Question: I have a database in Access. The database has 4 tables:
[DEPARTMENT].
I need to display a list of departments whose teachers teach DBMS department students.
The question is: how to do it? I think it should be a query to join multiple times on the same table ... but I don't understand which table to join ...
I'm a noob.
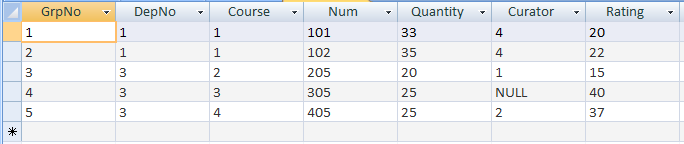
Answer: First, you need to add 'DepNo' value which , so the concatenation logically works
'INNER JOIN' displays everything you want about;
'''
SELECT DEPARTMENT.DepNo, TEACHER.TechNo, TEACHER.name, DEPARTMENT.name, TEACHER.post
FROM DEPARTMENT
INNER JOIN TEACHER ON DEPARTMENT.DepNo=TEACHER.DepNo
ORDER BY TEACHER.name;
'''
'INNER JOIN':

<URL>